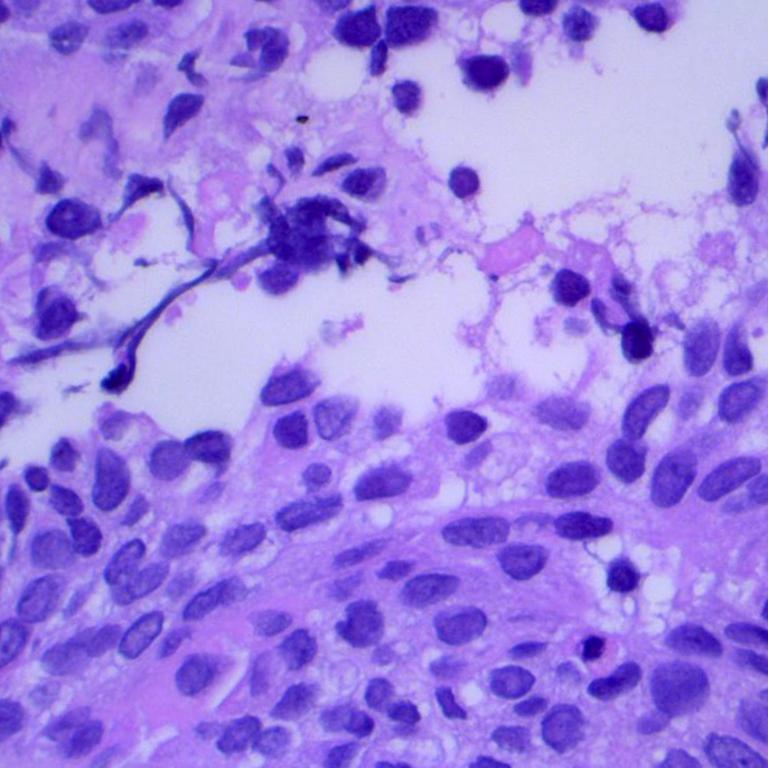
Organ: lung
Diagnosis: squamous carcinomas